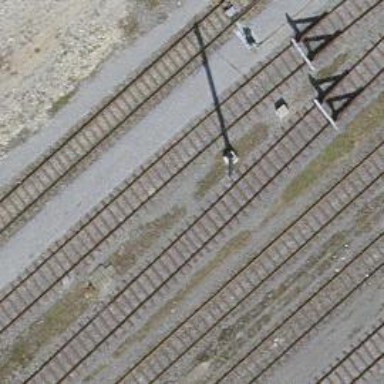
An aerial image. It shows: Railway buffer stop.